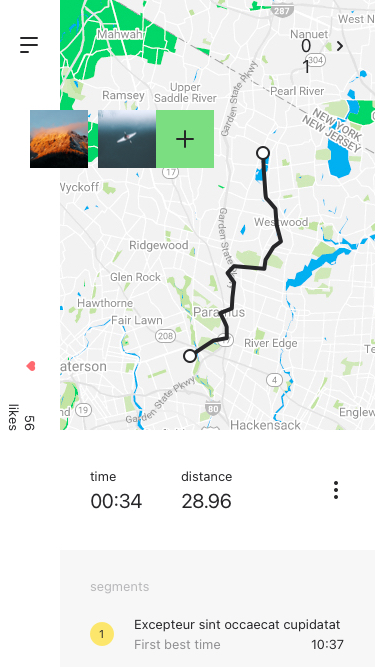
Text in this UI design:
Excepteur sint occaecat cupidatat
First best time
10:37
segments
1
time
distance
00:34
28.96
01
56 likes